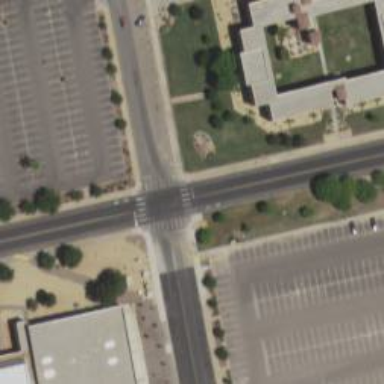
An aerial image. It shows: Footway with asphalt surface and crossing.